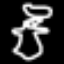
Label: angel